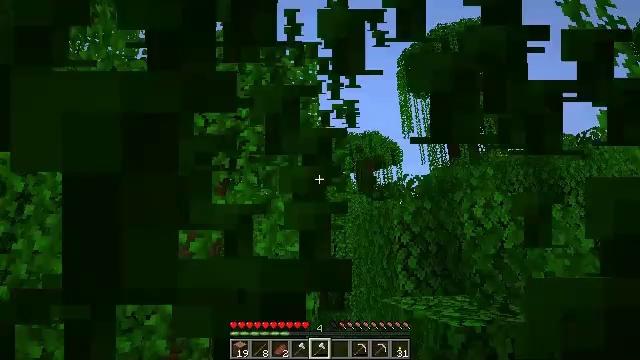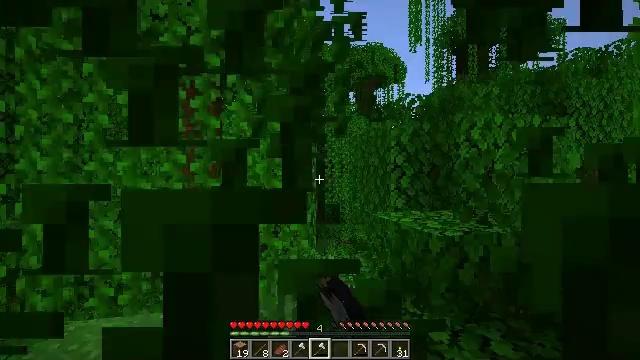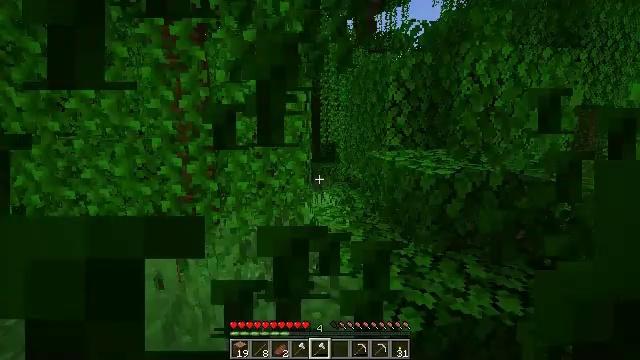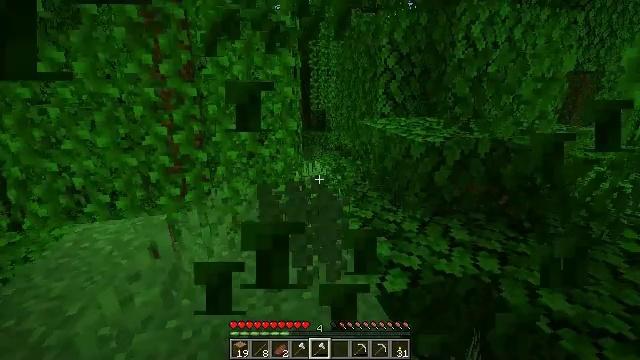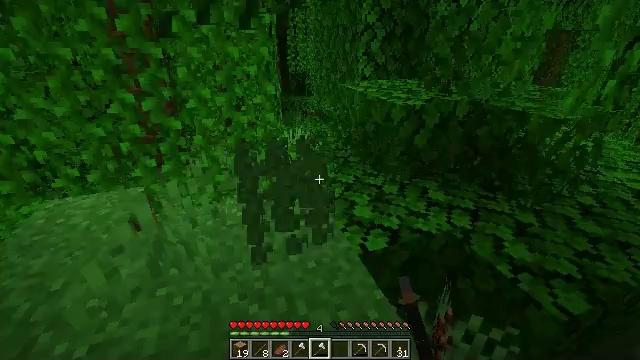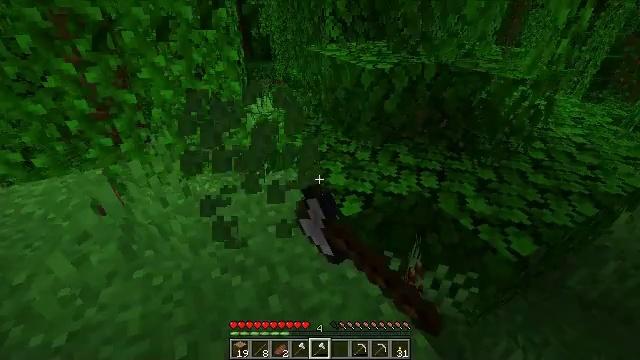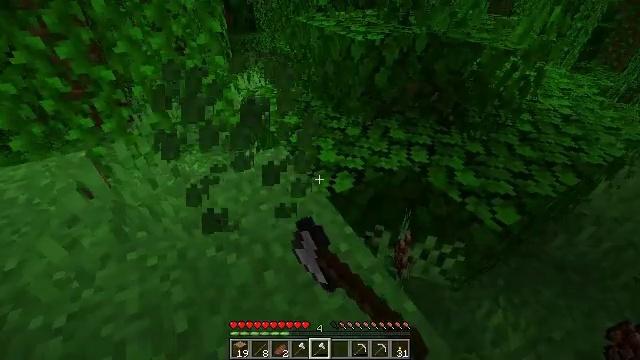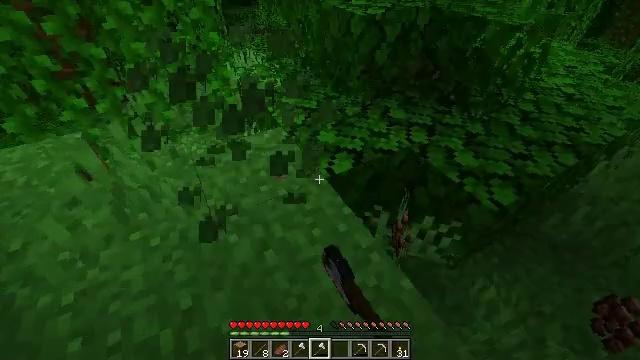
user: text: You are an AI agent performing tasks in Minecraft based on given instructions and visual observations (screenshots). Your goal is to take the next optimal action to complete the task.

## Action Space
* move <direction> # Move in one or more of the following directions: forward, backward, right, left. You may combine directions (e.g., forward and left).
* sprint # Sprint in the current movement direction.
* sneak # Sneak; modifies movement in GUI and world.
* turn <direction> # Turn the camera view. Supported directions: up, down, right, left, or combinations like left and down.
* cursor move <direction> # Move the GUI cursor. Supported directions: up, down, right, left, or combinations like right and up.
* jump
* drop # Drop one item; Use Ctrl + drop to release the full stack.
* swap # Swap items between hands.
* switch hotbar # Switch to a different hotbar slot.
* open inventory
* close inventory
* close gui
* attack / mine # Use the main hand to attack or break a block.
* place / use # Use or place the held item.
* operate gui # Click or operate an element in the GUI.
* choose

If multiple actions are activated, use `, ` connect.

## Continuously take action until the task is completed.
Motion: motion action
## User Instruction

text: Attack the ground to gather fern.
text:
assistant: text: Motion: turn down, attack / mine
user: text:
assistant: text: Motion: turn right and down, attack / mine
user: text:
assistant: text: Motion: turn right and down, attack / mine
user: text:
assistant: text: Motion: turn right and down, attack / mine
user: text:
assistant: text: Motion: turn right and down, attack / mine
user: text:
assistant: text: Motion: turn right and down, attack / mine
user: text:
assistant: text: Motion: turn down, attack / mine
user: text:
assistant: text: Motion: attack / mine